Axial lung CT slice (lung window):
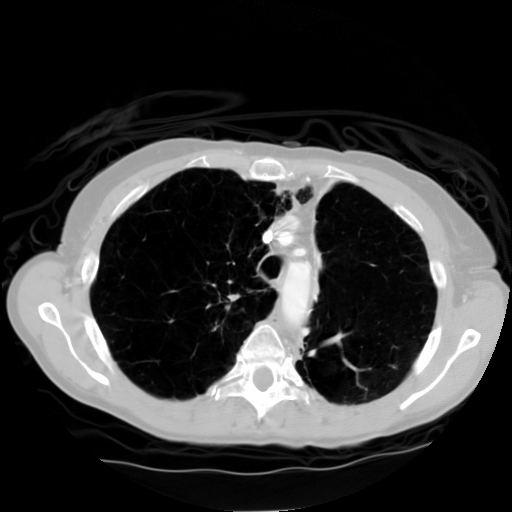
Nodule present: yes
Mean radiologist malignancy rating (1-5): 3